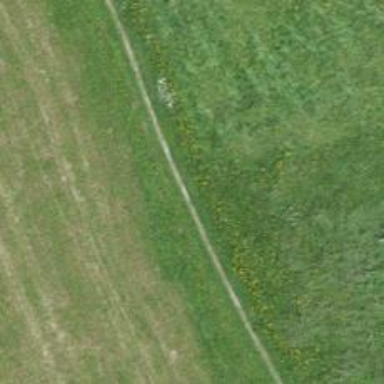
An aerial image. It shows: Unpaved footway.